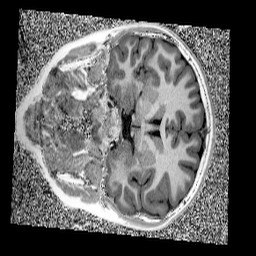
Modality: UNIT1
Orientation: coronal
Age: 10
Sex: female
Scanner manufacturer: siemens
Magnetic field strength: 3 T
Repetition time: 4 s
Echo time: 0.00299 s